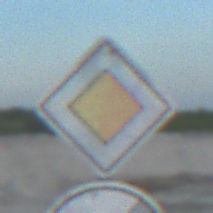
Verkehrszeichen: Vorfahrtsstrasse
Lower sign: EndeGeschwindigkeit90
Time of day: SunriseSunset
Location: Outdoor (Beach)
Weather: PartlyCloudy
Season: NotSpecified
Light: Natural